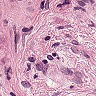
Metastatic tissue present: yes